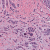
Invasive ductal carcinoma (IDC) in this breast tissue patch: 1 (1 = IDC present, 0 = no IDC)